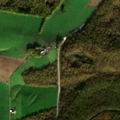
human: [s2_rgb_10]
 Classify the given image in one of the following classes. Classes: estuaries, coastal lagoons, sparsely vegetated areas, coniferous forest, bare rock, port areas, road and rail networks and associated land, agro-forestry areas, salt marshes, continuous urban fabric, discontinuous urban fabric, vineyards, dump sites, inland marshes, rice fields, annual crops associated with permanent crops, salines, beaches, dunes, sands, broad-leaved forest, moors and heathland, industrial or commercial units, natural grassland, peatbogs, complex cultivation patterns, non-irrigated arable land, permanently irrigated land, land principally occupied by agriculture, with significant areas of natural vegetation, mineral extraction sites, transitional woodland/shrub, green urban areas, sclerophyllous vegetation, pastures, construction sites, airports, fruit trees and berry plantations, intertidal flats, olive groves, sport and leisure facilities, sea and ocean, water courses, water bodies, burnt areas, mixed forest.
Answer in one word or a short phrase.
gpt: pastures, complex cultivation patterns, land principally occupied by agriculture, with significant areas of natural vegetation, broad-leaved forest